Question: This question is on the subject of passing by reference in M (a related question of mine is here <URL>
While I was trying to find a way to pass things by reference without using 'Unevaluted[]' or 'HoldFirst[]' , I hit on this method by mistake and it looks really working well for me, even though I do not understand how it works and any hidden risks of using it. So I'd like to show it here to the experts and ask if they think it is safe to use (I have very large demo and needed to package parameters into number of different structs to help manage them, and this is how I found this method while I was trying things).
Here is the method: First we know that one can not write the following:
'''
Remove[p]
foo[p_] := Module[{u},
u = Table[99, {10}];
p = u
];
p = 0;
foo[p];
'''
One way to to update 'p' in the above is to change to call to become
'''
foo[Unevaluated@p];
'''
Or by defining 'foo[]' with 'HoldFirst'.
But here is the way I found, which does the pass by reference, without either of these:
I put all the parameters in a struct (I do this anyway now), and pass the struct, and then one can update the fields of the struct inside 'foo[]' and the updates will be reflected in the way back from the function call:
'''
Remove[parms]
foo[parms_] := Module[{u},
u = Table[99, {10}];
parms["p"] = u
];
parms["p"] = 0;
foo[parms];
'''
Now, 'parms["p"]' contained the new list '{99, 99, 99, 99, 99, 99, 99, 99, 99, 99}'
So, the 'parms' was overwritten/updated inside 'foo[]' without me having to tell M to pass 'parms' by reference !
I tried this in my program, and I see no strange side effects. The CDF was updated ok with no error. I do not know how this works, may be M treats all the fields inside 'parms' in this example as global?
But either case, I am happy with this so far as it provides me a way to package my many parameters into structs, and at the same time I am able to do the updated inside the functions to the struct.
But my question is: do you see a major problems with this method? How does it work internally? I mean how does M handle this passing without me doing 'HoldFirst' or 'Unevaluated'? I know that I lost the ability now to do parameters checking as before, but I can't have everything I want. As I said before, M needs a real build-in struct as part of the language and integrated into it. But this is for another time to talk about.
Btw, the best struct emulation I've see so far was by this one by Leonid Shifrin posted at the end of this thread <URL> but unfortunately I could not use it in my demo as it uses symbols not allowed in a demo CDF.
thanks
Btw, this below is what I think how M handles this. This is just a guess of mine: I think 'param' is some kind of a lookup table, and its fields are just used as an index into it (may be a hash table?) Then 'param["p1"]' will contain in it the address (not the value) of a location in the heap of where the actual value of 'param["p1"]' live.
Something like this:

So, when passing 'param', then inside the function 'foo[]', when typing 'param["p1"]=u' it will cause the current memory pointed to by '"p1"' to be freed up, and then a new memory allocated from the heap, and in it the value of 'u' is copied to.
And so, on return back, this is why we see the content of 'param["p1"]' has changed. But what actually changed, is the content of the memory being pointed to by the address which 'param["p1"]' represent. (there is a name, which is '"p1"', and an address field, which points to the content that the name '"p1"' represents)
But then this means, that the address itself, which '"p1"' represents has changed, but the lookup name itself (which is "p1") did not change.
So, as the name itself did not change, there was no need to use HoldFirst, even though the data being pointed to by what this name represent has been modified?
There is one small glitch in this method, but it is not a big deal to work around it: when passing things using this indexed object method, it turns out that one can't modify part of the object. For example, this below does not work:
'''
foo[param_] := Module[{},
param["u"][[3]] = 99 (*trying to update PART of u *)
];
param["u"] = Table[0, {5}];
foo[param];
'''
The above gives the error
'''
Set::setps: "param[u] in the part assignment is not a symbol"
'''
But the workaround is easy. make a local copy of the whole field that one wants to update part of it, then update (part) of the local copy, then write the copy back to the field, like this
'''
foo[param_] := Module[{u = param["u"]}, (* copy the whole field *)
u[[3]] = 99; (*update local copy *)
param["u"] = u (*now update the field, ok *)
];
param["u"] = Table[0, {5}];
foo[param];
'''
Well. It would have been better if one can update part of the field, so no 'special' handling would be needed. But at least the work around is not that bad.
For completeness, I thought I mention another tiny thing about using indexed objects and a work around.
I wrote
'''
param[u] = {1, 2, 3}
param[u][[1 ;; -1]]
'''
Which returns '{1,2,3}' as expected.
Then I found that I can use 'param@u' instead of 'param[u]', which really helped as too many solid brackets are starting to give me a headache.
But then when I typed
'''
param@u[[1 ;; -1]]
'''
expecting to get back the same answer as before, it did not. one gets an error, (I think I know why, operator precedence issue, but that is not the point now), just wanted to say that the workaround is easy, either one can use 'param[u][[1 ;; -1]]' or use '(param@u)[[1 ;; -1]]'
I like the '(param@u)[[1 ;; -1]]' more, so that is what I am using now to access lists inside indexed objects.
The notation 'param@u' is as close I can get to the standard record notation which is 'param.u' so I am now happy now with indexed objects, and it seems to be working really well. Just couple of minor things to watch out for.
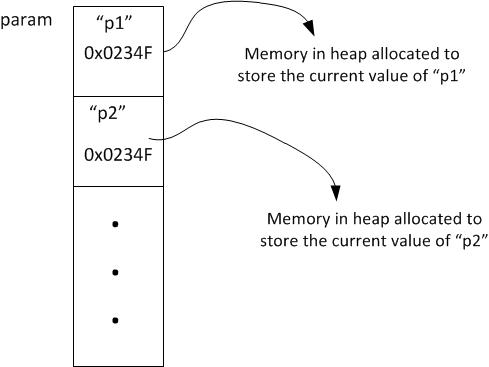
Answer: I am not going to respond to the question of low level data structures as I am simply not qualified to do so.
You are creating <URL> and using immutable strings as indices. Generally speaking I believe that these are similar to hash tables.
Taking your code example, let us remove a possible ambiguity by using a unique name for the argument of 'foo':
'''
Remove[parms, foo]
foo[thing_] :=
Module[{u},
u = Table[99, {10}];
thing["p"] = u
];
parms["p"] = 0;
foo[parms];
parms["p"]
DownValues[parms]
'''
This shows how the data is stored in terms of high level structures.
'parms' is a global symbol. As you have observed, it can be safely "passed" without anything happening, because it is just a symbol without 'OwnValues' and nothing is triggered when it is evaluated. This is exactly the same as writing/evaluating 'foo' by itself.
The replacement that takes place in 'foo[thing_] := ...' is analogous to 'With'. If we write:
'''
With[{thing = parms}, thing[x]]
'''
'thing' in 'thing[x]' is replaced with 'parms' before 'thing[x]' evaluates. Likewise, in the code above we get 'parms["p"] = u' before 'thing["p"]' or the 'Set' evaluates. At that time, the 'HoldFirst' attribute of 'Set' takes over, and you get what you want.
Since you are using an immutable string as your index, it is not in danger of changing. As long as you are aware of how to handle non-localized symbols such as 'parms' then there is also no new danger that I see in using this method.